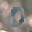
Label: 0